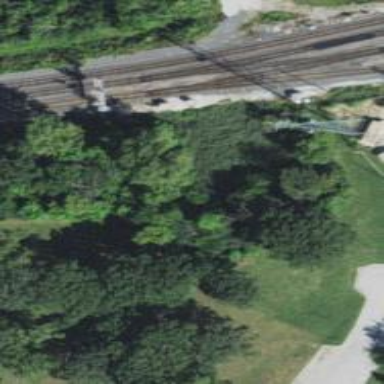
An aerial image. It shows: Junction on the railway.